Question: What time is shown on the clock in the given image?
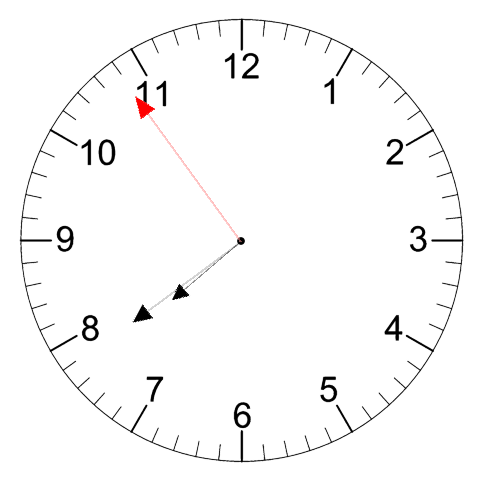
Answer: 07:38:54